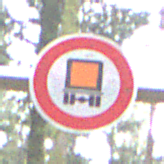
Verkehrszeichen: VerbotKennzeichnungspflichtigeKraftfahrzeugeGefaehrlicheGueter
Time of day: Midday
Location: Outdoor (Nature)
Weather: Overcast
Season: NotSpecified
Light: Natural